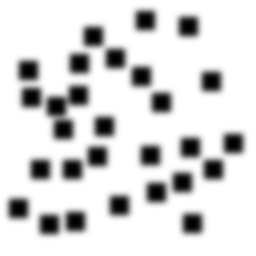
Squares: 28
Triangles: 0
Stars: 0
Total shapes: 28